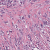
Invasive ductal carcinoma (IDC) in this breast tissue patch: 1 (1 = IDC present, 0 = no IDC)